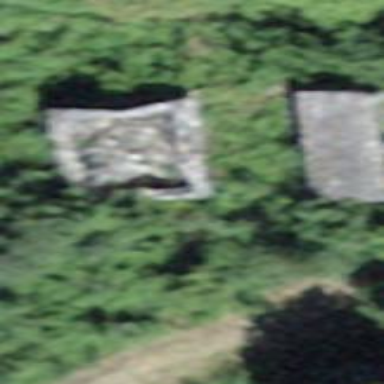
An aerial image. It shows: Ruins of building.